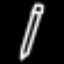
Label: pencil